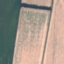
Land use / land cover class: AnnualCrop